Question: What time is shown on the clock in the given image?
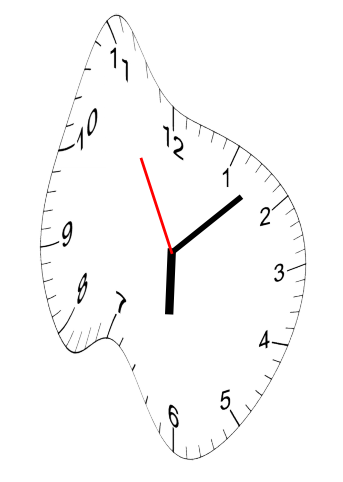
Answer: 06:07:55